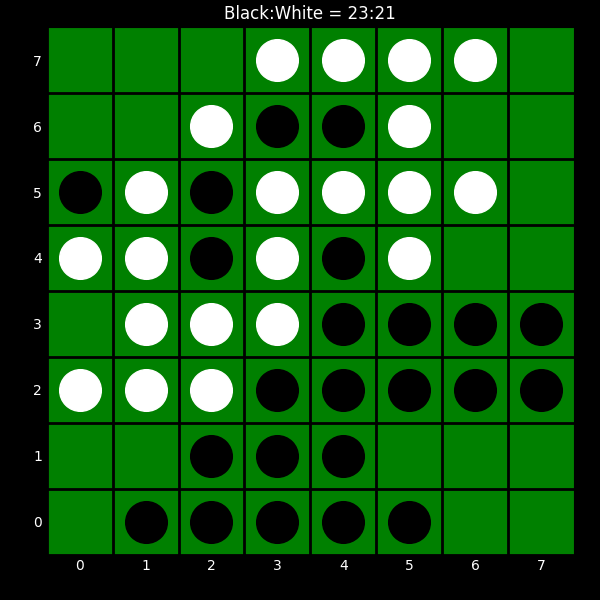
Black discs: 23
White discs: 21